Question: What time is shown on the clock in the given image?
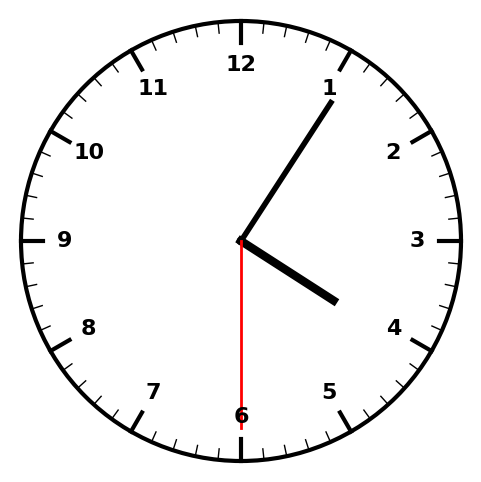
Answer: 04:05:30